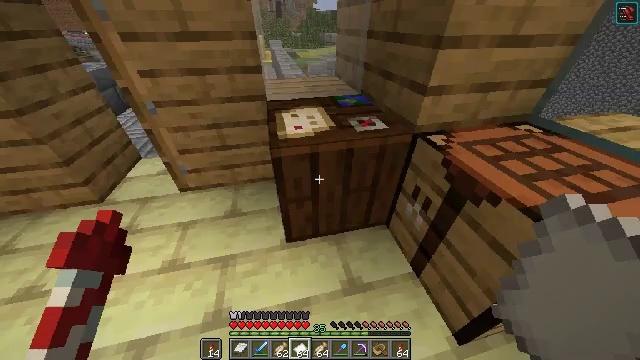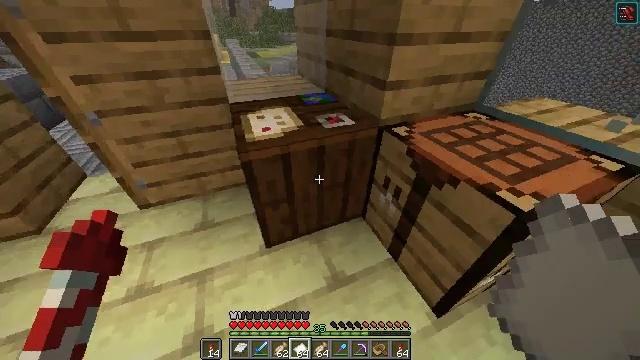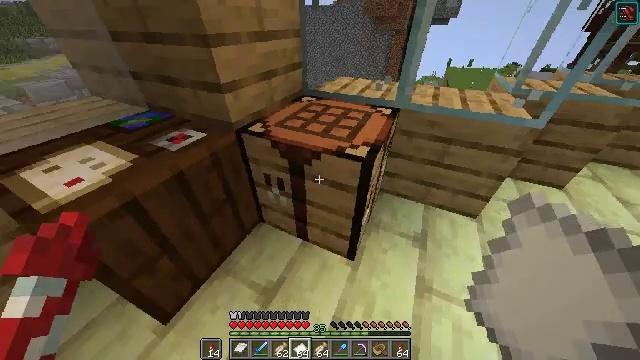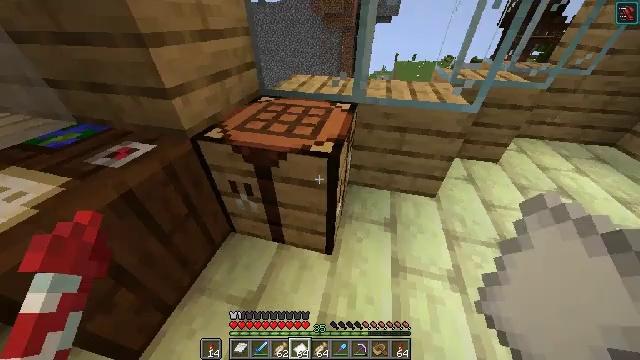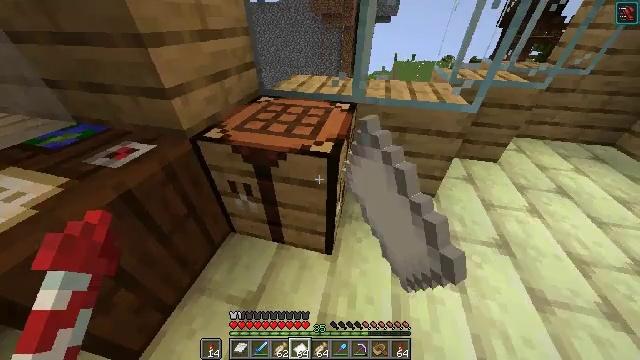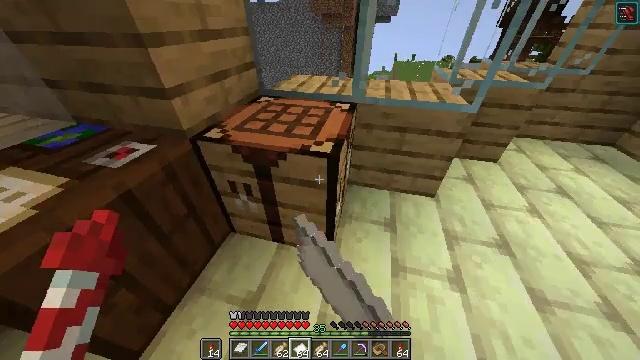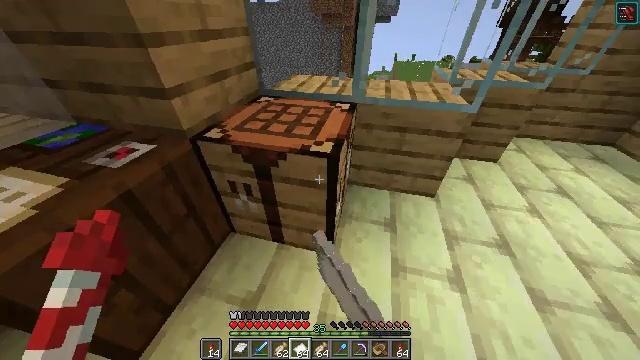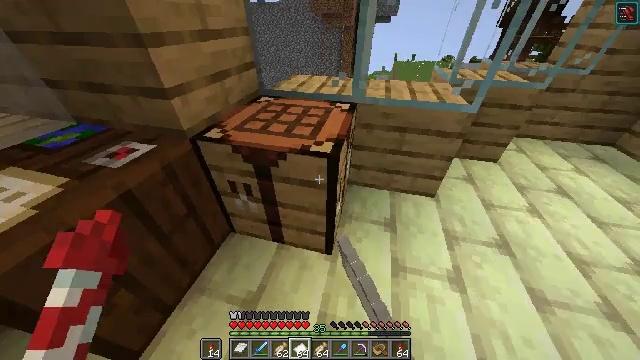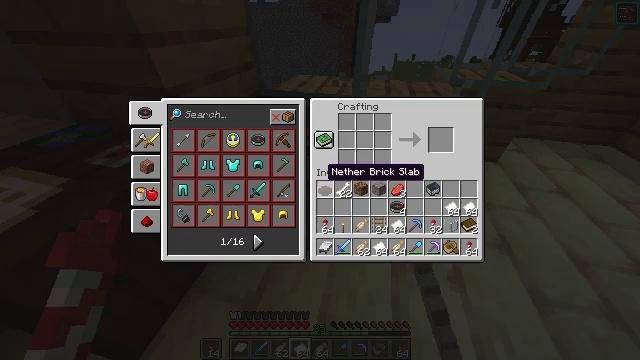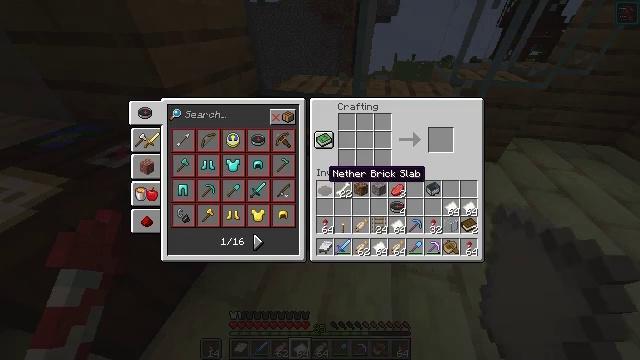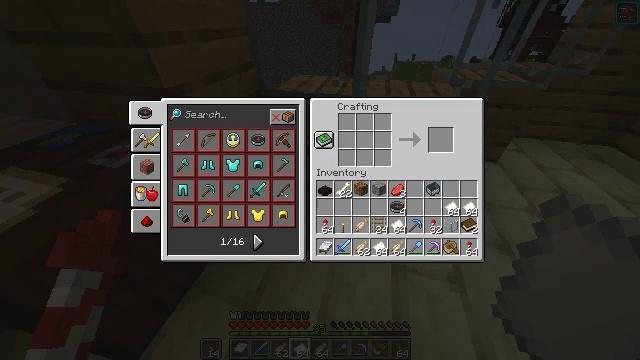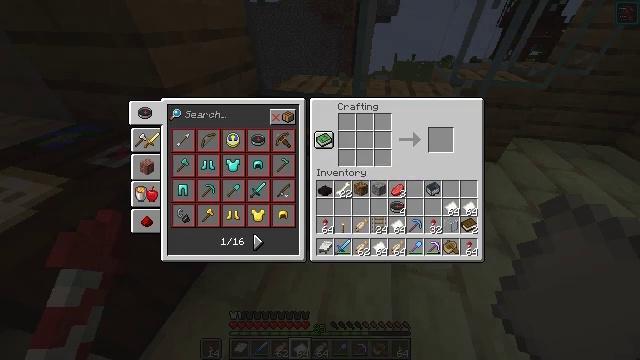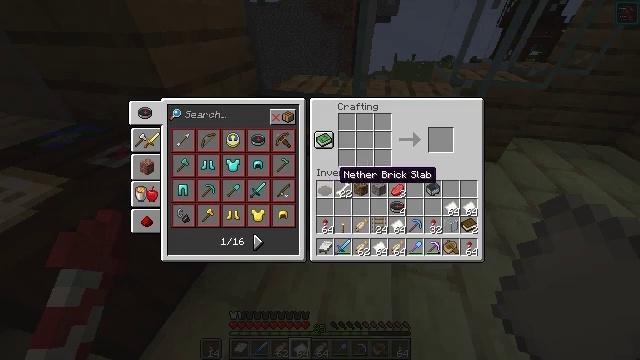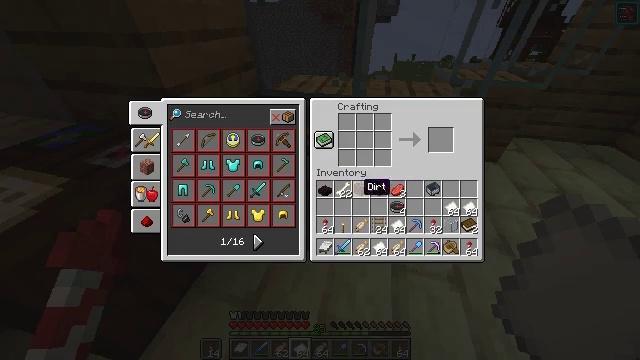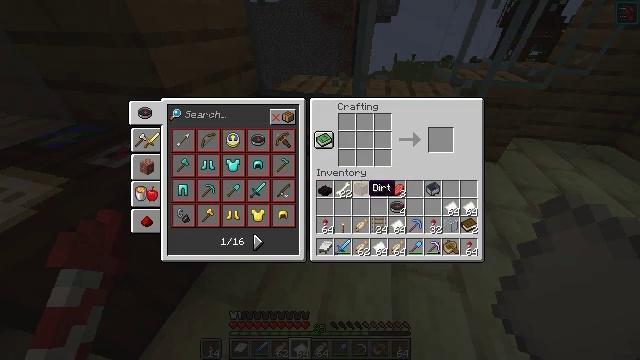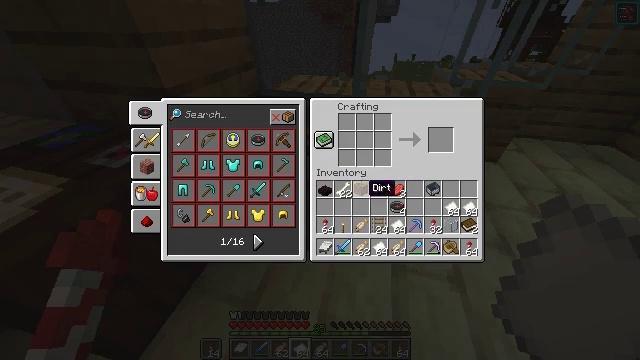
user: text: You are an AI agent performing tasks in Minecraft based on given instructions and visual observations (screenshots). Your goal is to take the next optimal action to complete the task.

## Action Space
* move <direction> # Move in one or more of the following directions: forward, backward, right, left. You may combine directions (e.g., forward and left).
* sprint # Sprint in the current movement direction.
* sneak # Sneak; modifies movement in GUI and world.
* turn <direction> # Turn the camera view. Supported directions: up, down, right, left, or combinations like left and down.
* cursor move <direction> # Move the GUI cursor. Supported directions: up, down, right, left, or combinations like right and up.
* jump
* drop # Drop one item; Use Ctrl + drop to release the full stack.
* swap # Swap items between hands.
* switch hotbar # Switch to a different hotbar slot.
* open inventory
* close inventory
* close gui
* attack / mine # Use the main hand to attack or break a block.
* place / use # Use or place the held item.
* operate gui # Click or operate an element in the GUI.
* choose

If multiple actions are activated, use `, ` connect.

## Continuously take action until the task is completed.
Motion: motion action
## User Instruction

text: Open the crafting table to craft a map.
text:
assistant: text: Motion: turn right, close inventory
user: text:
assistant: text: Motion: turn right
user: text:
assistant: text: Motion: turn right, use / place
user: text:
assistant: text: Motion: use / place
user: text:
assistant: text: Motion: use / place
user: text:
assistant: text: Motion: no_op
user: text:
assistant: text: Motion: no_op
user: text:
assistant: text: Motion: open gui
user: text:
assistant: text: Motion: no_op
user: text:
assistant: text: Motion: cursor move up
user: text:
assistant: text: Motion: no_op
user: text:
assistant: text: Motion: cursor move right and down
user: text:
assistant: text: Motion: cursor move right and down
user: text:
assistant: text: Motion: no_op
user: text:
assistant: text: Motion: no_op
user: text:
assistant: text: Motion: no_op
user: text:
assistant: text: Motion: cursor move down
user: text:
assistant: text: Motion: cursor move right and down
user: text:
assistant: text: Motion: cursor move right and down
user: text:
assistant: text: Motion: no_op
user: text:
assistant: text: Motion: no_op
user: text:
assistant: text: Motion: no_op
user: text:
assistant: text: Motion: no_op
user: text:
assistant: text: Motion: no_op
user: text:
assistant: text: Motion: no_op
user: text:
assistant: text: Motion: no_op
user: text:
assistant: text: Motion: no_op
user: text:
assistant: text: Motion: operate gui
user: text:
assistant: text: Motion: operate gui
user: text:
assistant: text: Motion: cursor move up